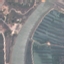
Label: River